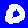
Digit: 0